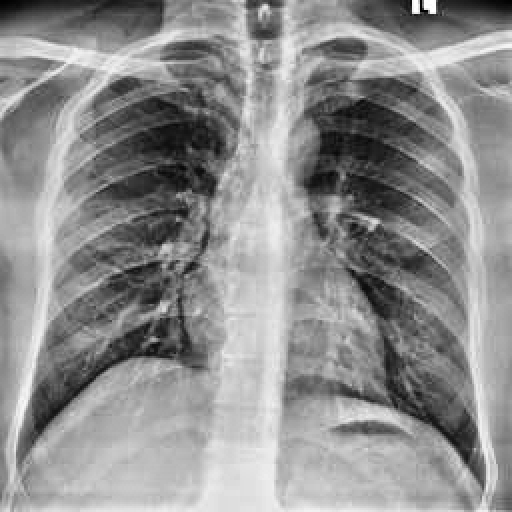
Finding: NORMAL